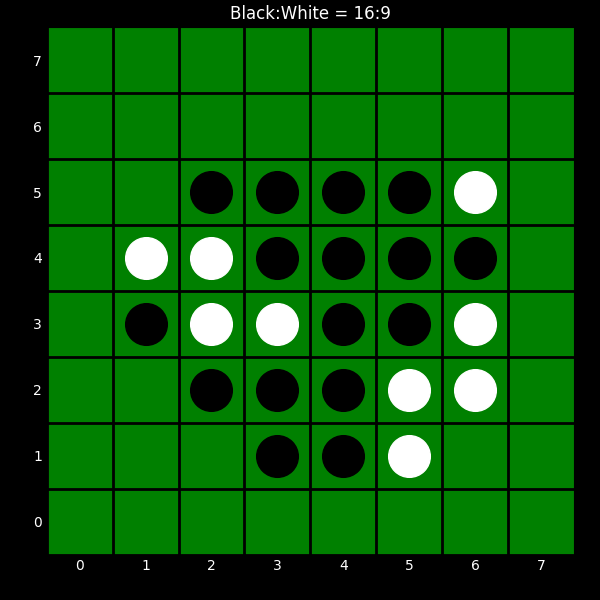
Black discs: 16
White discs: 9